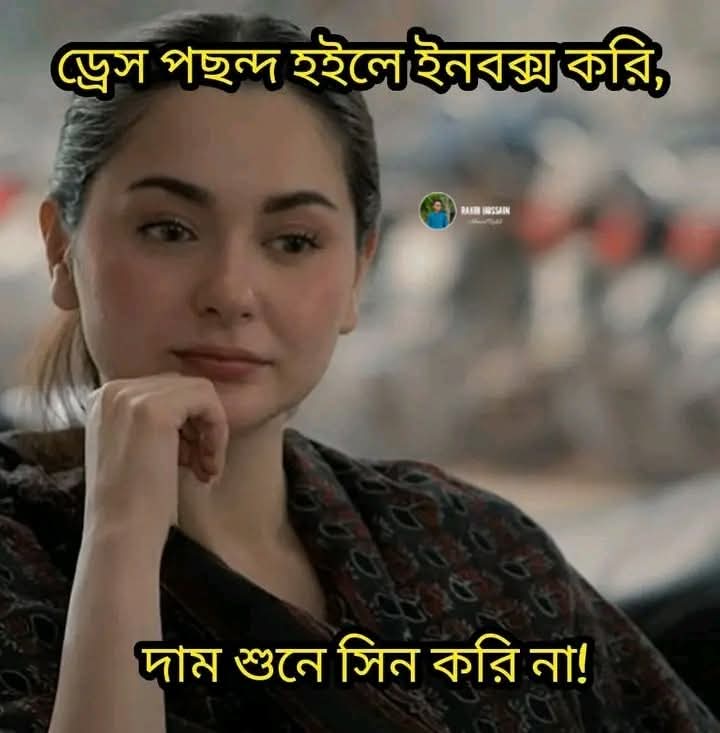
Text: ড্রেস পছন্দ হইলে ইনবক্স করি,
দাম শুনে সিন করি না!
Label: Non Hate